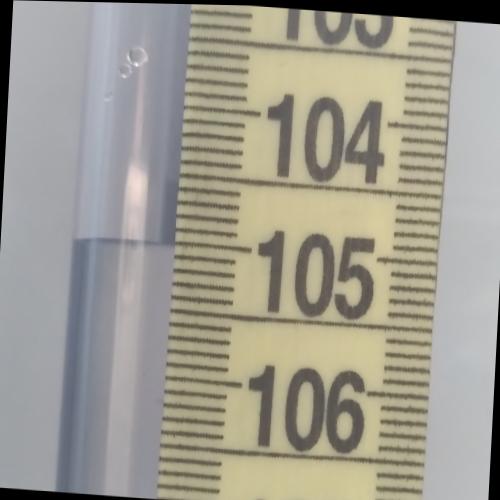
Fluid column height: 105.0 cm